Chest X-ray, AP view. Patient: 55 years old, sex F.
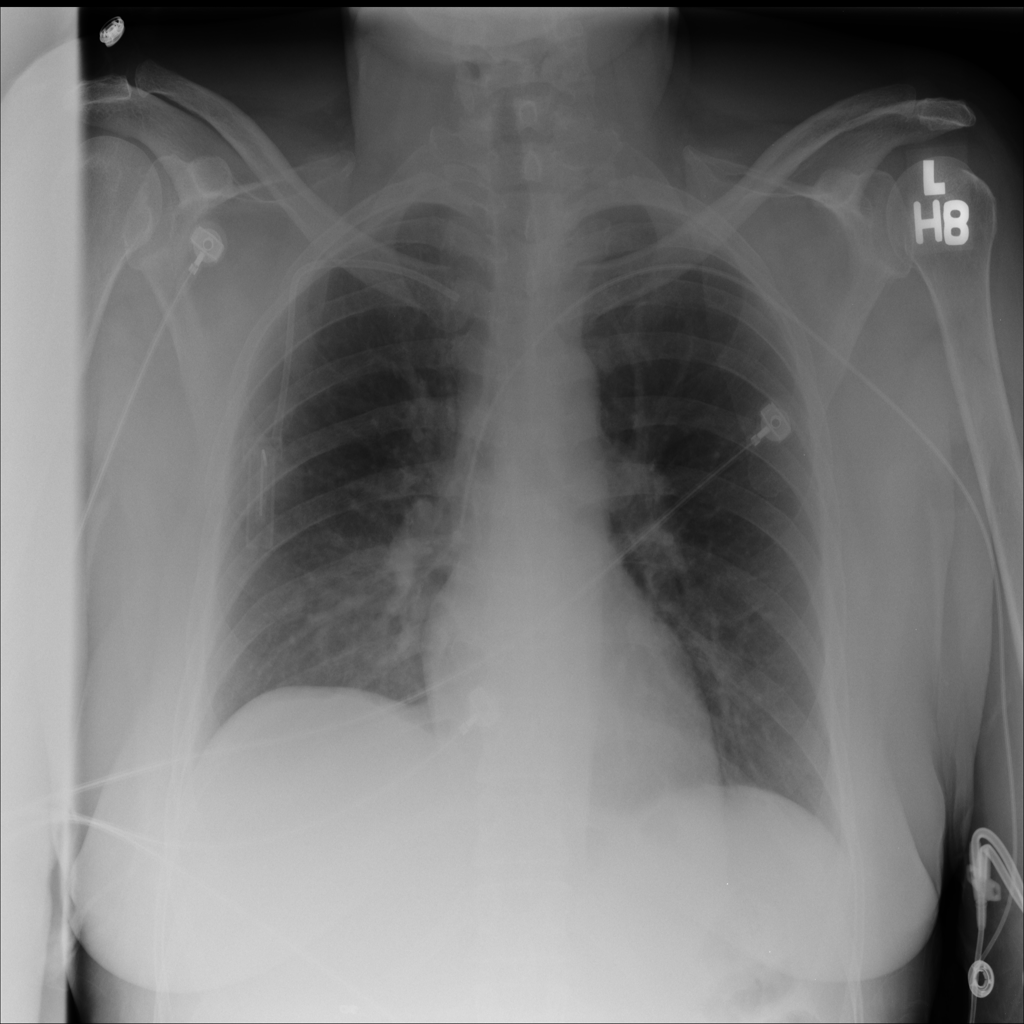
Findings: No Finding